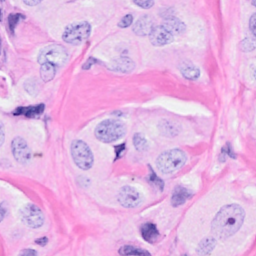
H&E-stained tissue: Breast